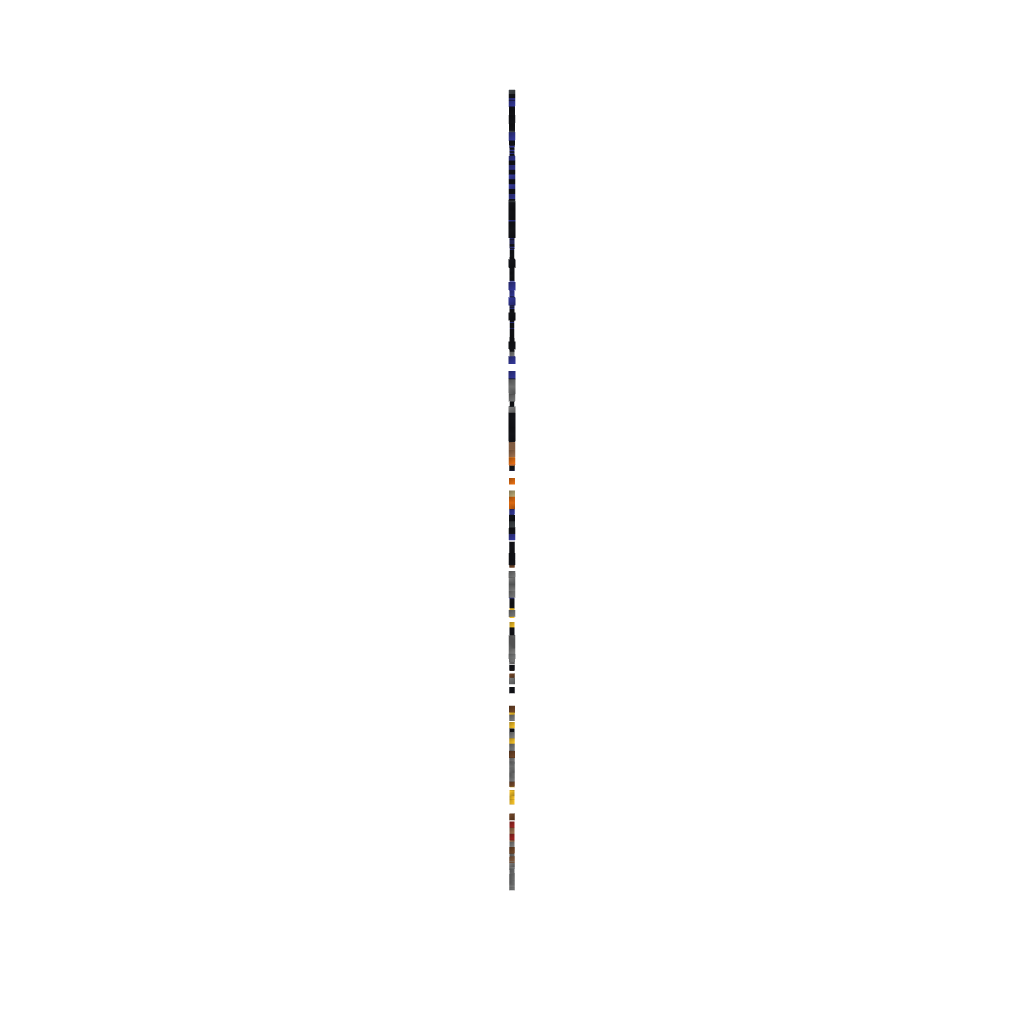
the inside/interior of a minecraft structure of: Sonic SAB2